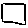
Label: square